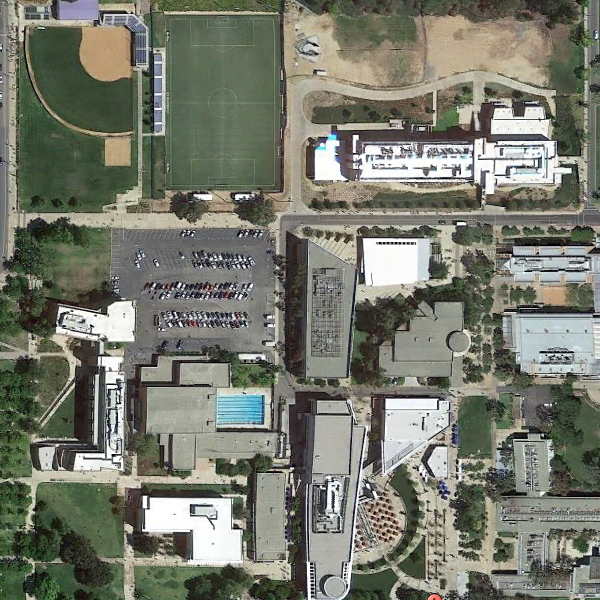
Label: School